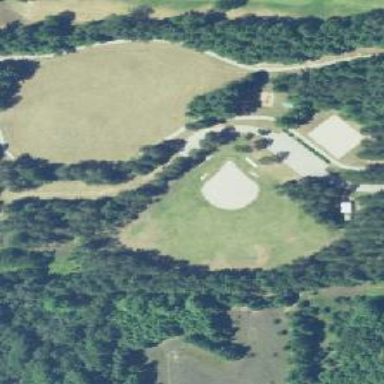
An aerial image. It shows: Gravel baseball pitch for leisure land.